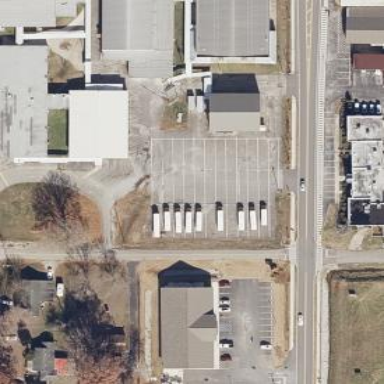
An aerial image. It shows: Parking area with asphalt surface designated for bus parking.